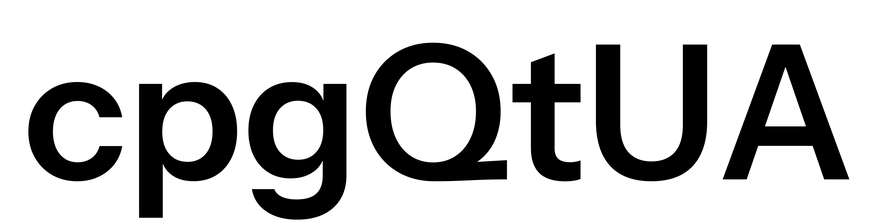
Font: InstrumentSans_SemiBold